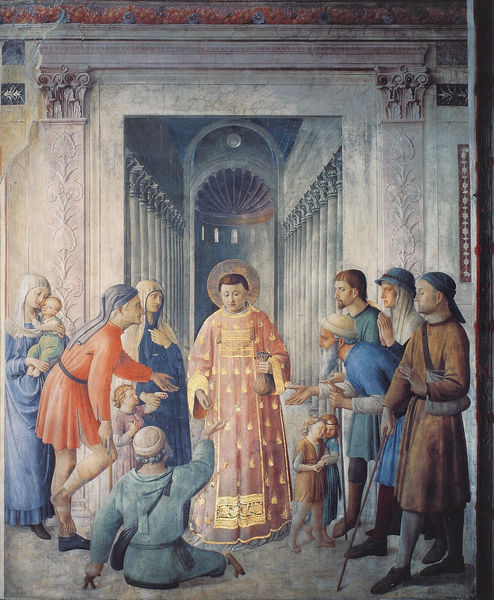
Titel: Freskenzyklus der Cappella Niccolina: Darstellung von Szenen aus dem Leben der Erzdiakone Stephanus und Laurentius
Künstler: Fra Angelico
Standort: Rom, Città del Vaticano, Palazzi Vaticani, Cappella Niccolina (EU - I - Latium)
Schlagwörter: blau, gemälde, mann, frauen, grün, menschen, frau, hut, kleid, marmor, säulen, tür, rot, schleier, leute, malerei, arme, stein, kirche, gewand, gold, kind, mutter, kinder, sack, stock, perspektive, alter mann, naiv, baby, pilaster, bischof, tor, halle, blinder, geld, zentralperspektive, beutel, tasche, portal, heiligenschein, nimbus, jesus, apsis, priester, predigt, bettler, heiliger, heilige, muschel, fresko, maria, wandbild, kranke, christen, almosen, gabe, bitten, krüppel, menschne, änner, gels, f